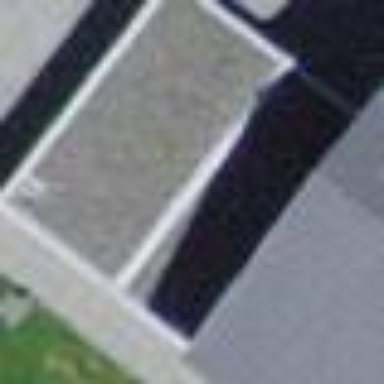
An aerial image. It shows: Flat-roofed garage.